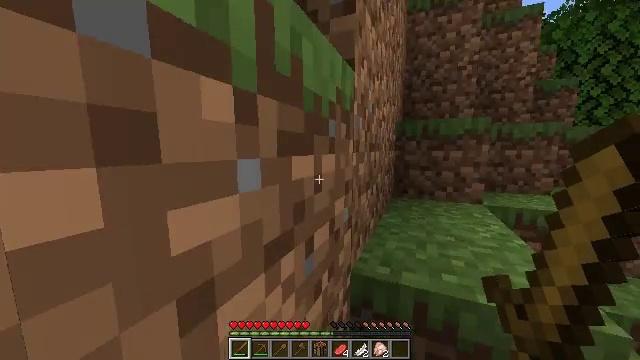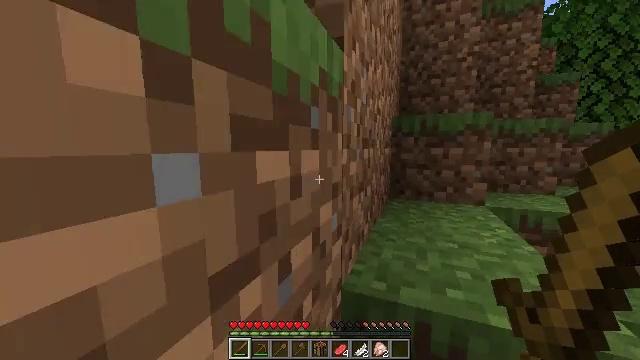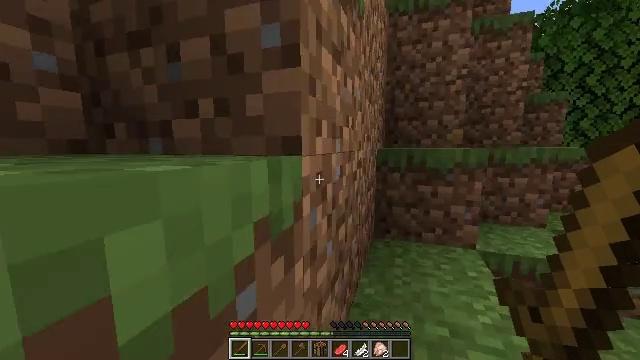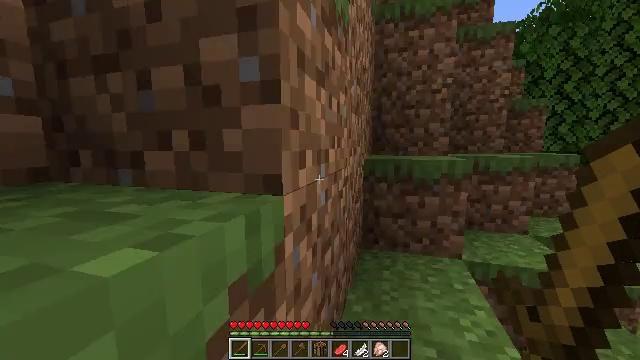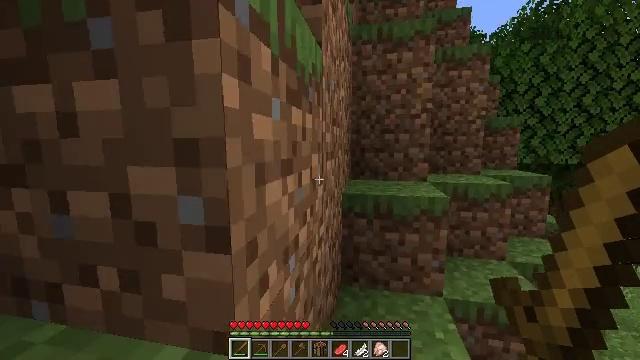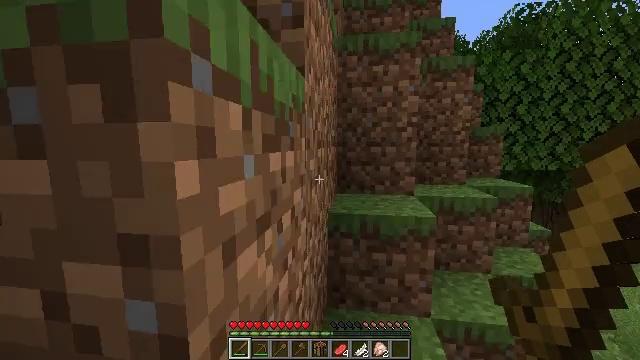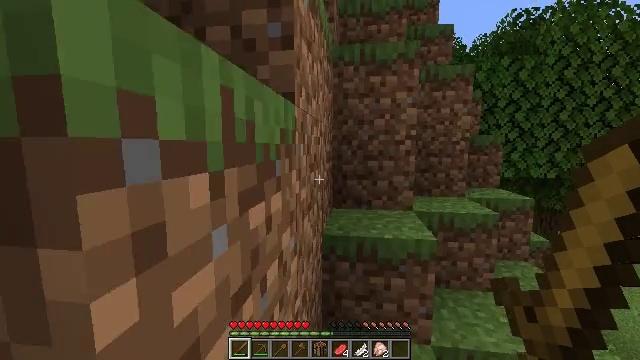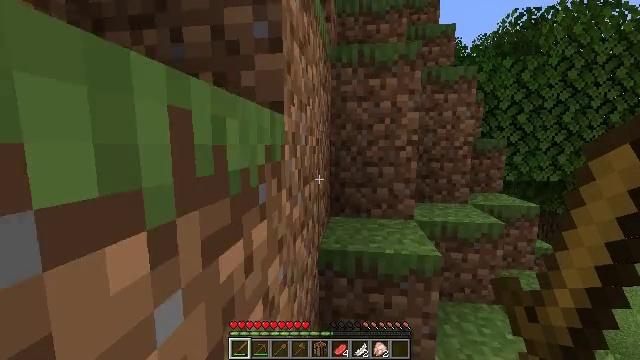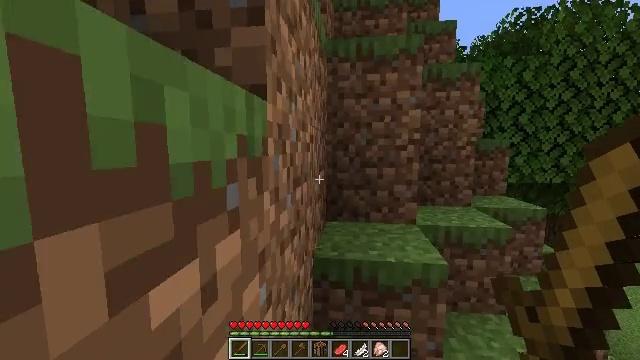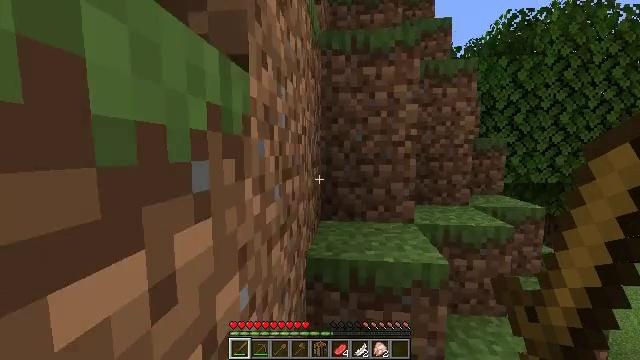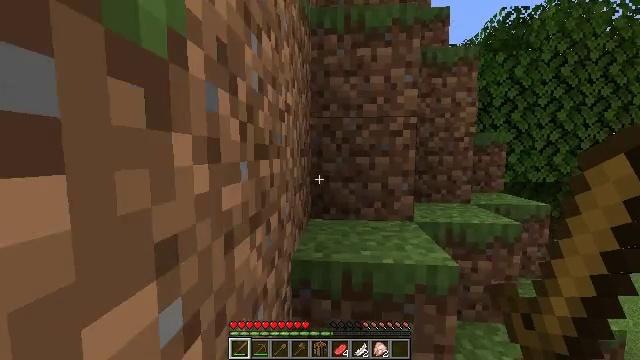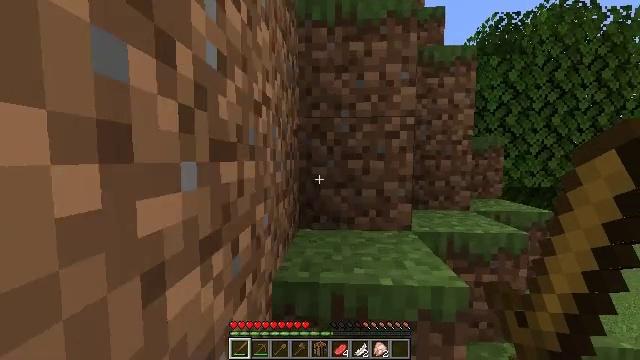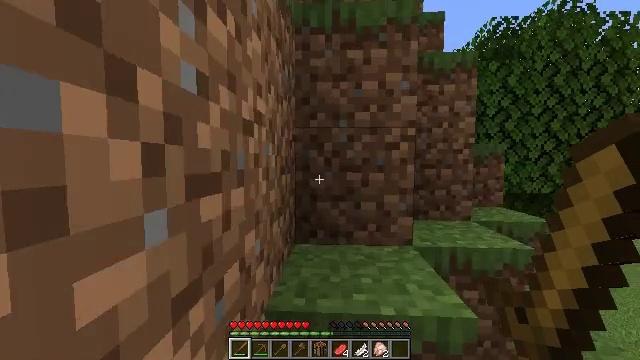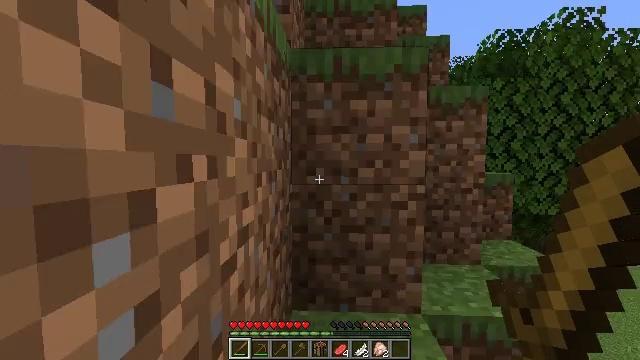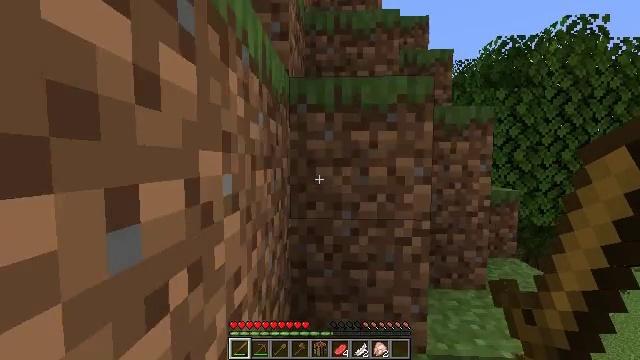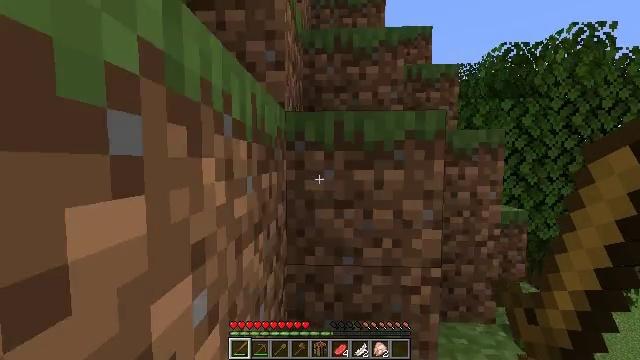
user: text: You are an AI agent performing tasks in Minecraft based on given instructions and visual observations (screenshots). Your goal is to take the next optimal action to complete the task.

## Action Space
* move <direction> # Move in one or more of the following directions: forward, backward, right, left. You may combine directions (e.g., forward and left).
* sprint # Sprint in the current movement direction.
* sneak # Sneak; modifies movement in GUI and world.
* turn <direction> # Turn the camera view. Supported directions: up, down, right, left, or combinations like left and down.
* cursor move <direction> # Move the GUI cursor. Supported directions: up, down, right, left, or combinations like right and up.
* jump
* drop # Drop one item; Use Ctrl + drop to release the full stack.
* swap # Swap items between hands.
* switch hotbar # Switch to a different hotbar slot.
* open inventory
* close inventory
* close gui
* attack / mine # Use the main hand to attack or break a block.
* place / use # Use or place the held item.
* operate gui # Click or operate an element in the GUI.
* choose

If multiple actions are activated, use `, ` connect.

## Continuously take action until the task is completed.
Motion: motion action
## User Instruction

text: Harvest grass block to clear the area.
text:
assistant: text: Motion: move forward, sprint, turn right, jump
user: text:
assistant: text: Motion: move forward, sprint, turn right, jump
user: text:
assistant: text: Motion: move forward, sprint, turn right, jump
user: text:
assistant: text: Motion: move forward, sprint, turn right, jump
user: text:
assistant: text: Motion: move forward, sprint, turn right, jump
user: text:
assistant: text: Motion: move forward, sprint, jump
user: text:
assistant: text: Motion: move forward, sprint, jump
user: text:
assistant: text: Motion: move forward, sprint, jump
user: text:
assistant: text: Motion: move forward, sprint, turn right, jump
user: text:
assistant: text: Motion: move forward, sprint, turn right, jump
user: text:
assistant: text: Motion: move forward, sprint, turn right and up, jump
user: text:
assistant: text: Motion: move forward, sprint, jump
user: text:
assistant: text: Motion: move forward, sprint, jump
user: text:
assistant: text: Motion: move forward, sprint, jump
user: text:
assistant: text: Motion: move forward, sprint, jump
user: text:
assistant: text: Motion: move forward, sprint, jump
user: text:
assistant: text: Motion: move forward, sprint, jump
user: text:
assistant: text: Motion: move forward, sprint, jump
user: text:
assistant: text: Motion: move forward, sprint, turn right, jump
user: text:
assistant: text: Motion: move forward, sprint, jump
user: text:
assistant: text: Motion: move forward, sprint, jump
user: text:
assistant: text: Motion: move forward, sprint, jump
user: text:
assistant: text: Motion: move forward, sprint, jump
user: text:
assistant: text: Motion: move forward, sprint, turn right, jump
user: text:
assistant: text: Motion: move forward, sprint, turn right, jump
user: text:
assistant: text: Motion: move forward, sprint, turn right, jump
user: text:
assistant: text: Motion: move forward, sprint, turn right, jump
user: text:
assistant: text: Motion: move forward, sprint, turn right and down, jump
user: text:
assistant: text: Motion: move forward, sprint, turn right, jump
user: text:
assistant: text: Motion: move forward, sprint, turn right, jump